The plot is a Hilbert-envelope spectrum of a rotating bearing's acceleration signal, annotated with the bearing's characteristic defect frequencies. Classify the bearing condition as one of: normal, inner_race, outer_race, ball.
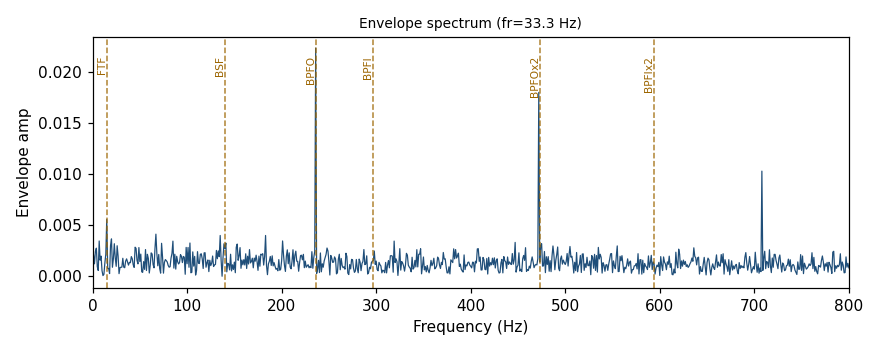
Answer: outer_race